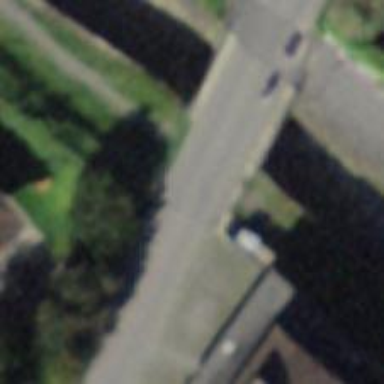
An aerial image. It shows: Residential road with bridge.